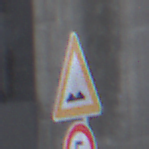
Verkehrszeichen: UnebeneFahrbahn
Zusatzzeichen unten: Geschwindigkeit5
Umgebung: Outdoor, Suburban
Tageszeit: MorningAfternoon
Wetter: Overcast
Licht: Natural
Jahreszeit: NotSpecified
Kontrast: LowContrast